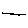
Label: line